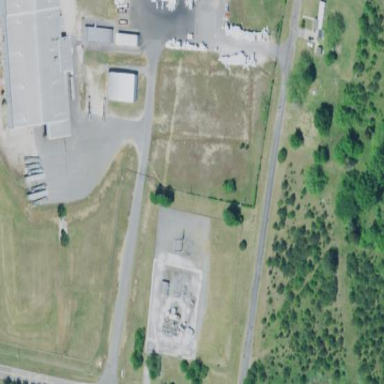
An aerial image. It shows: Distribution power substation secured by fence.